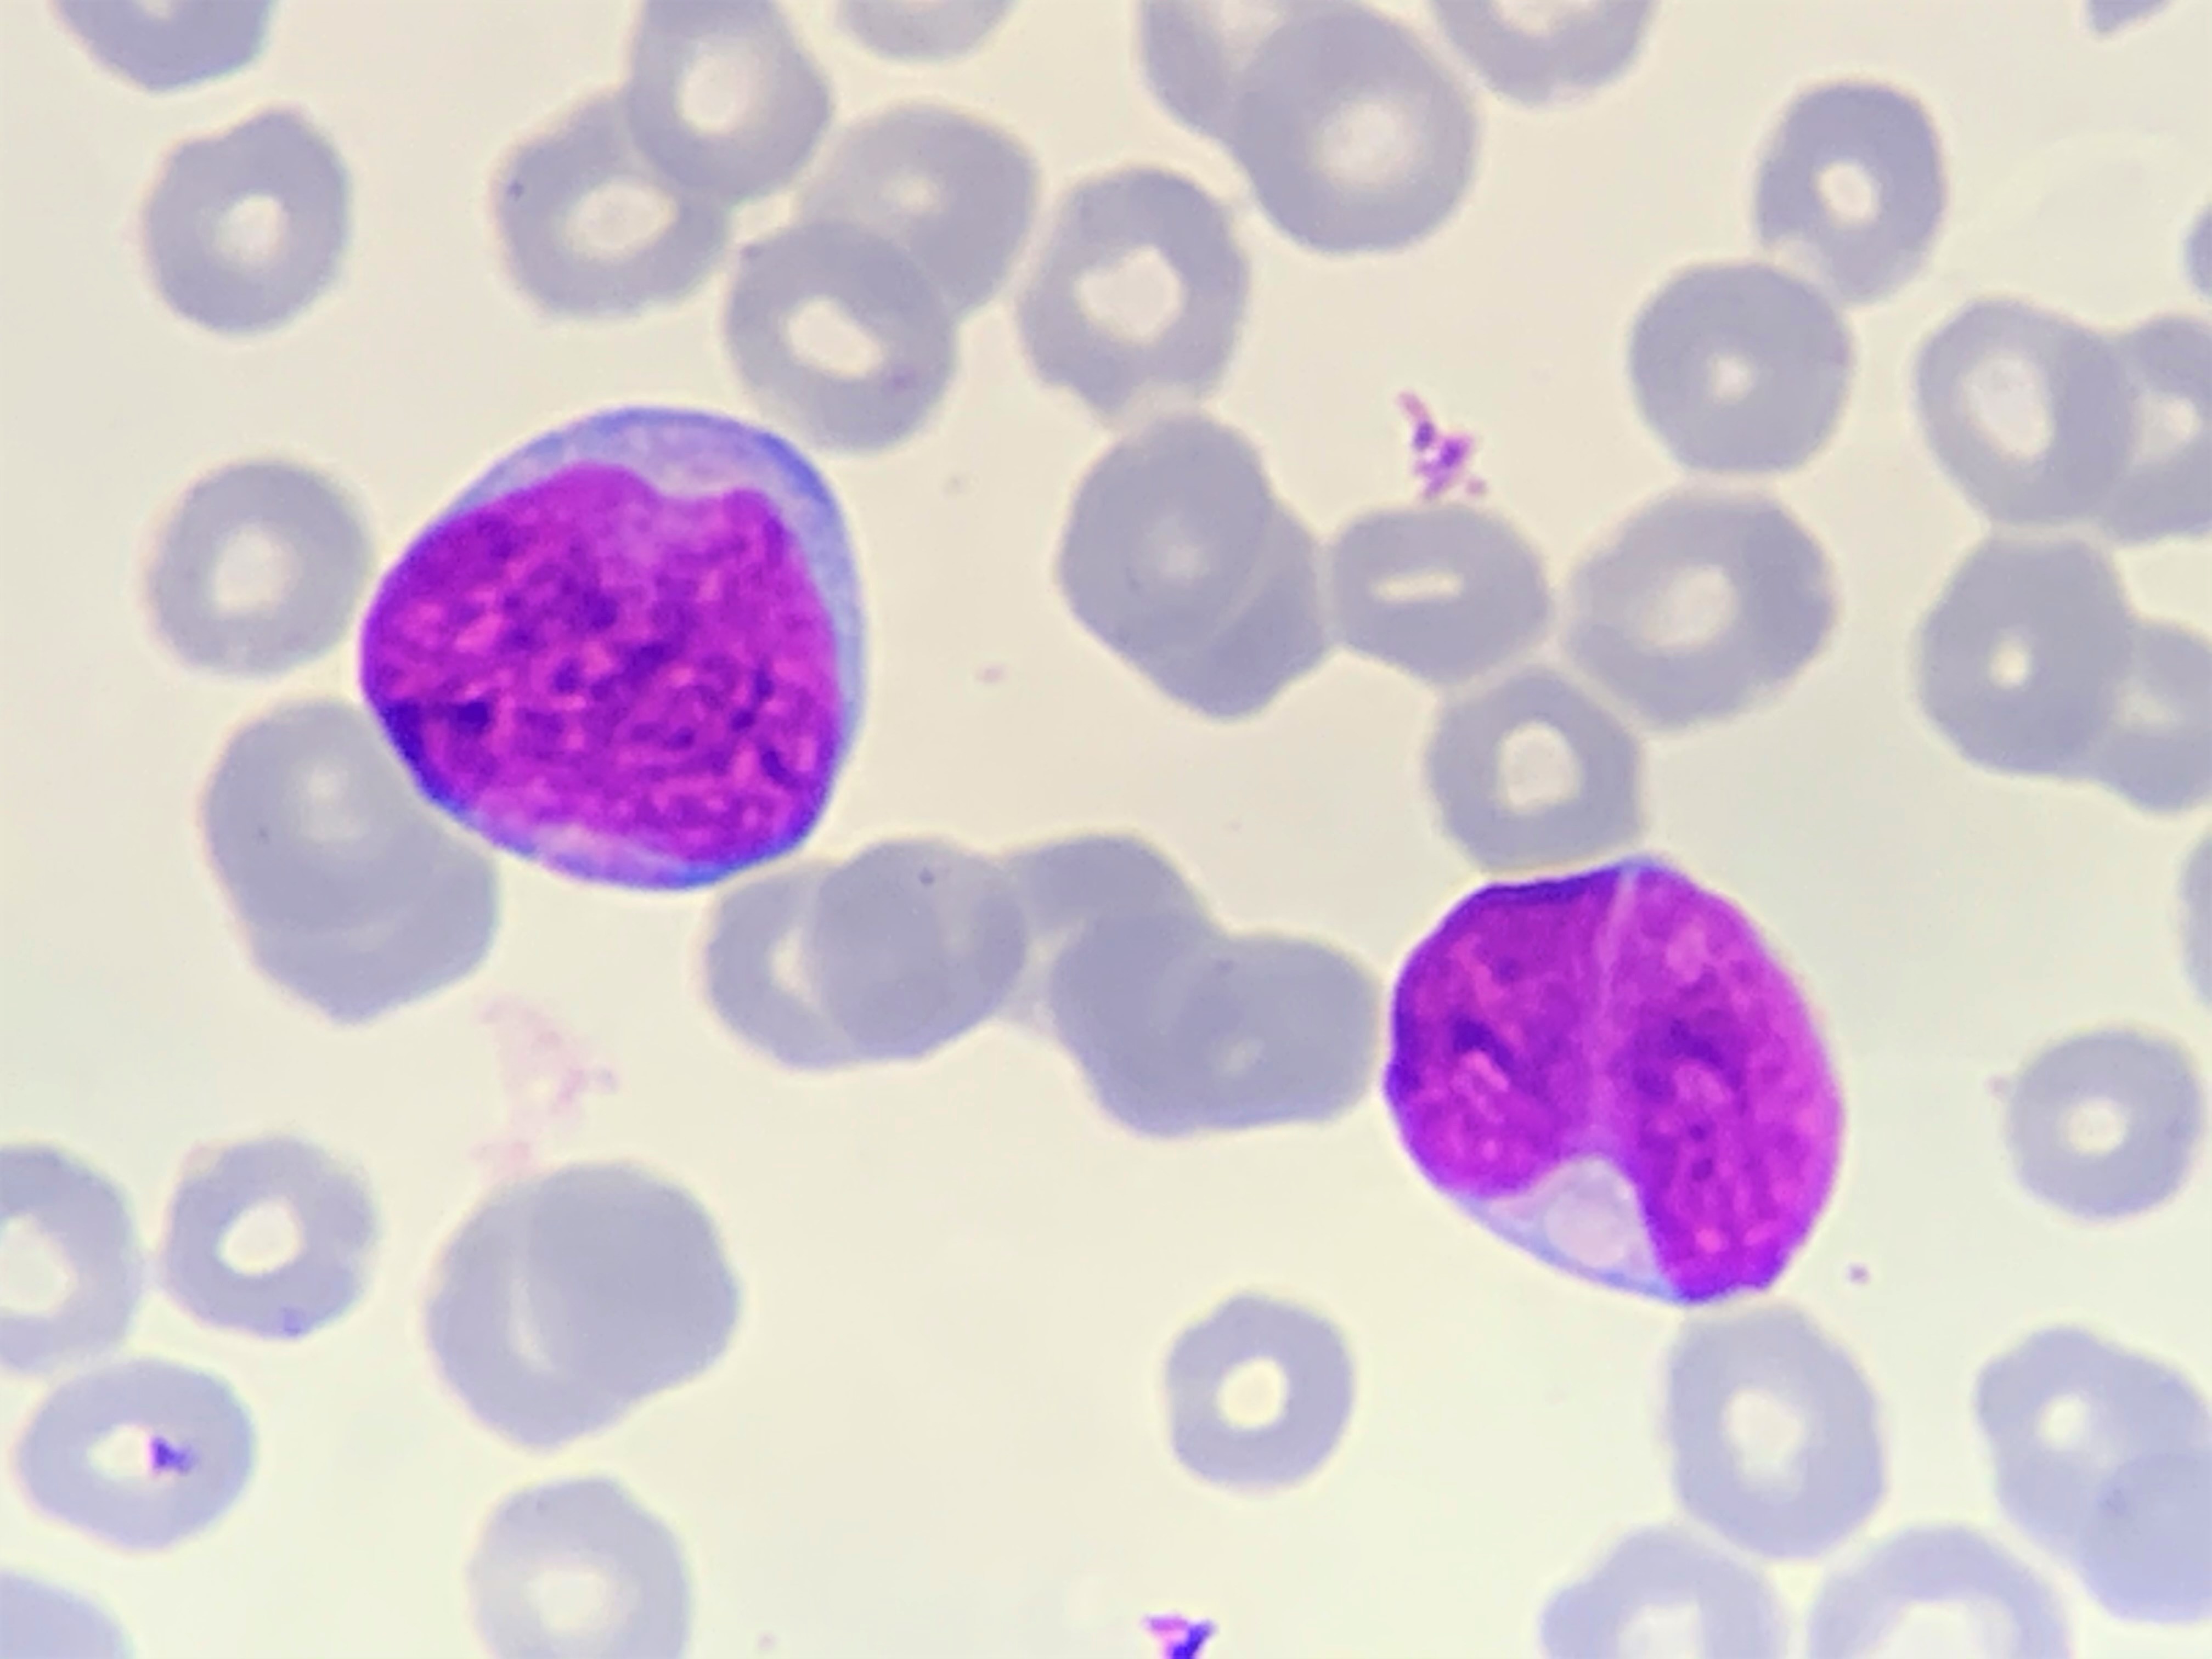
Cell type: BLAST CELLS